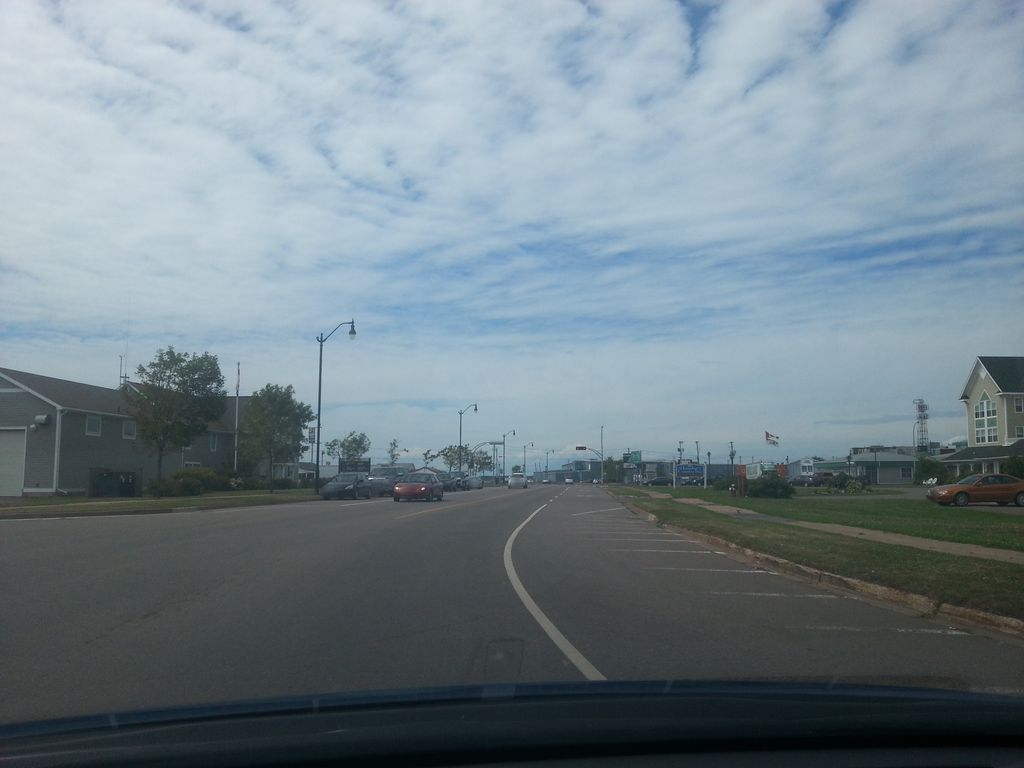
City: charlottetown